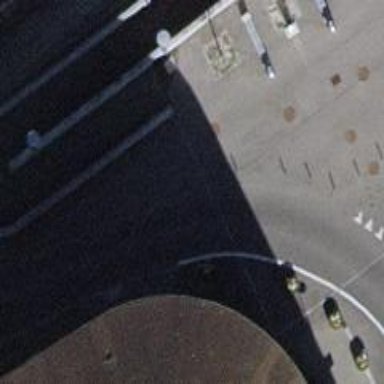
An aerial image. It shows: Bollard.